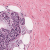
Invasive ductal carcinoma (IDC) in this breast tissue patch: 0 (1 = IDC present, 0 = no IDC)